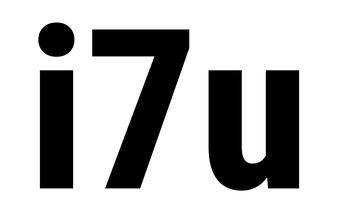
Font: Roboto_Condensed_ExtraBold